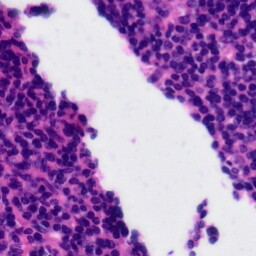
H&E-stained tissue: Tonsil